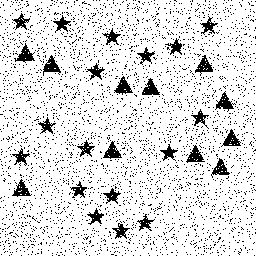
Squares: 0
Triangles: 11
Stars: 17
Total shapes: 28